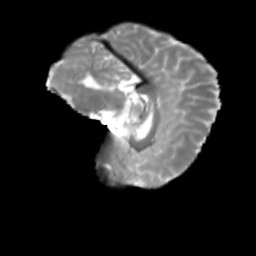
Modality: T2w
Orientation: sagittal
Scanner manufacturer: siemens
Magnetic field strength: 3 T
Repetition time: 4 s
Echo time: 0.0594 s